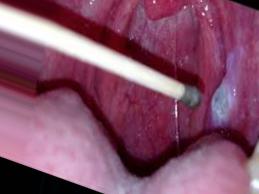
Condition: Mouth Ulcer